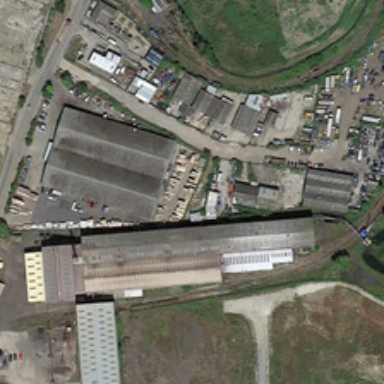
Some buildings and some green trees are in an industrial area .